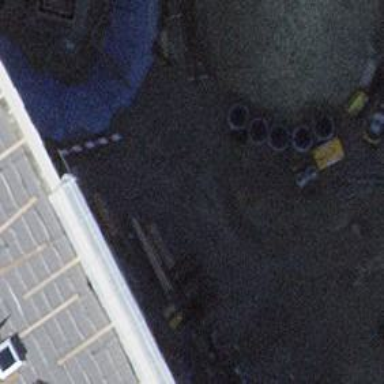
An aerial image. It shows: Sandpit at the playground.